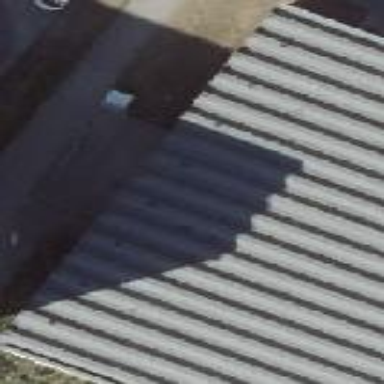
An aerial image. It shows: Building part with flat roof.